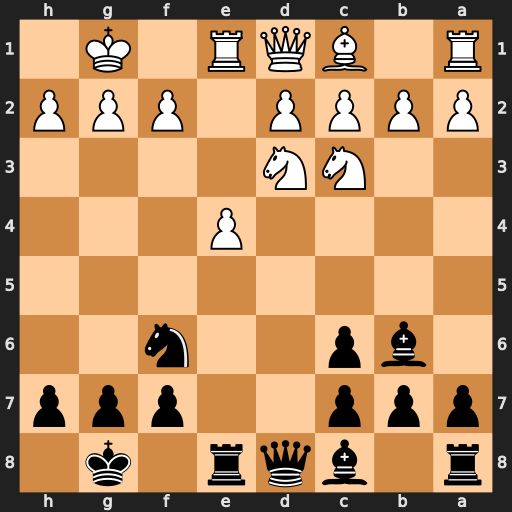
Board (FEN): r1bqr1k1/ppp2ppp/1bp2n2/8/4P3/2NN4/PPPP1PPP/R1BQR1K1
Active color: b
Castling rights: -
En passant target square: -
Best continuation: Bg4